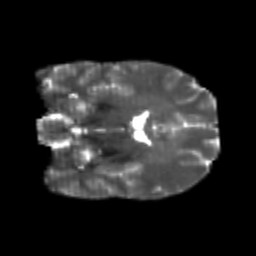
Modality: T2w
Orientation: coronal
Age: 20
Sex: male
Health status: healthy
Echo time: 0.074 s